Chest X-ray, AP view. Patient: 56 years old, sex M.
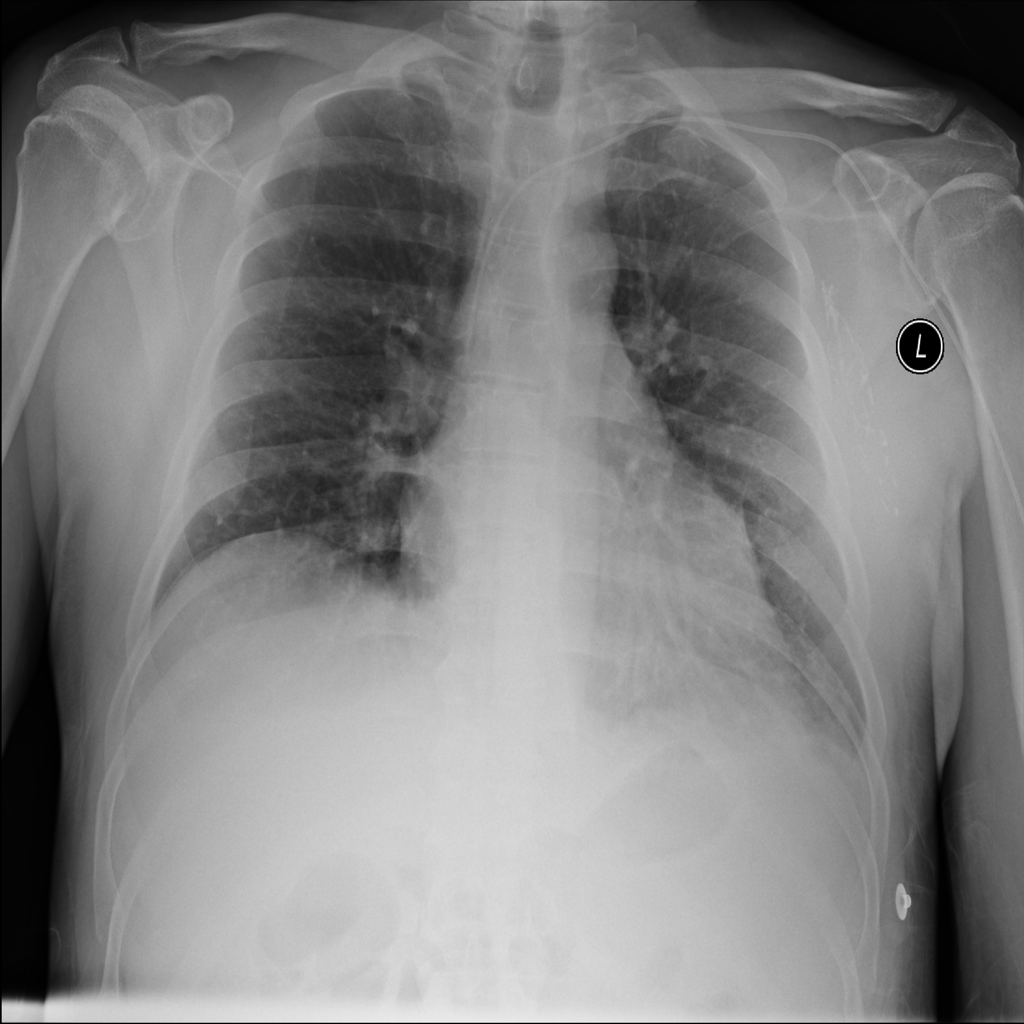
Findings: No Finding